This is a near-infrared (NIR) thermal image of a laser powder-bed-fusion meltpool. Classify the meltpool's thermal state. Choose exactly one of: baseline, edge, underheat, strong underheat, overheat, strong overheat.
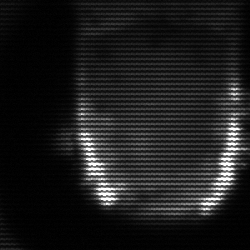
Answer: baseline